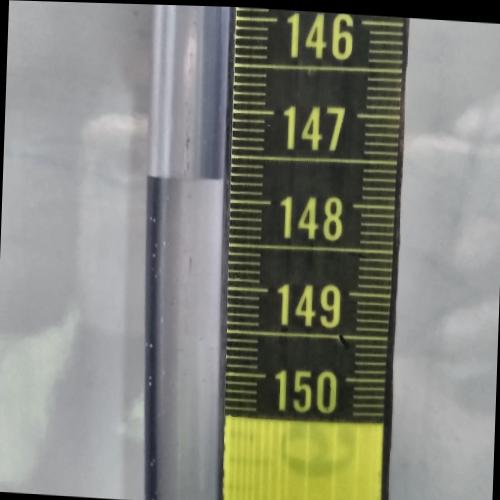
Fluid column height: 147.8 cm